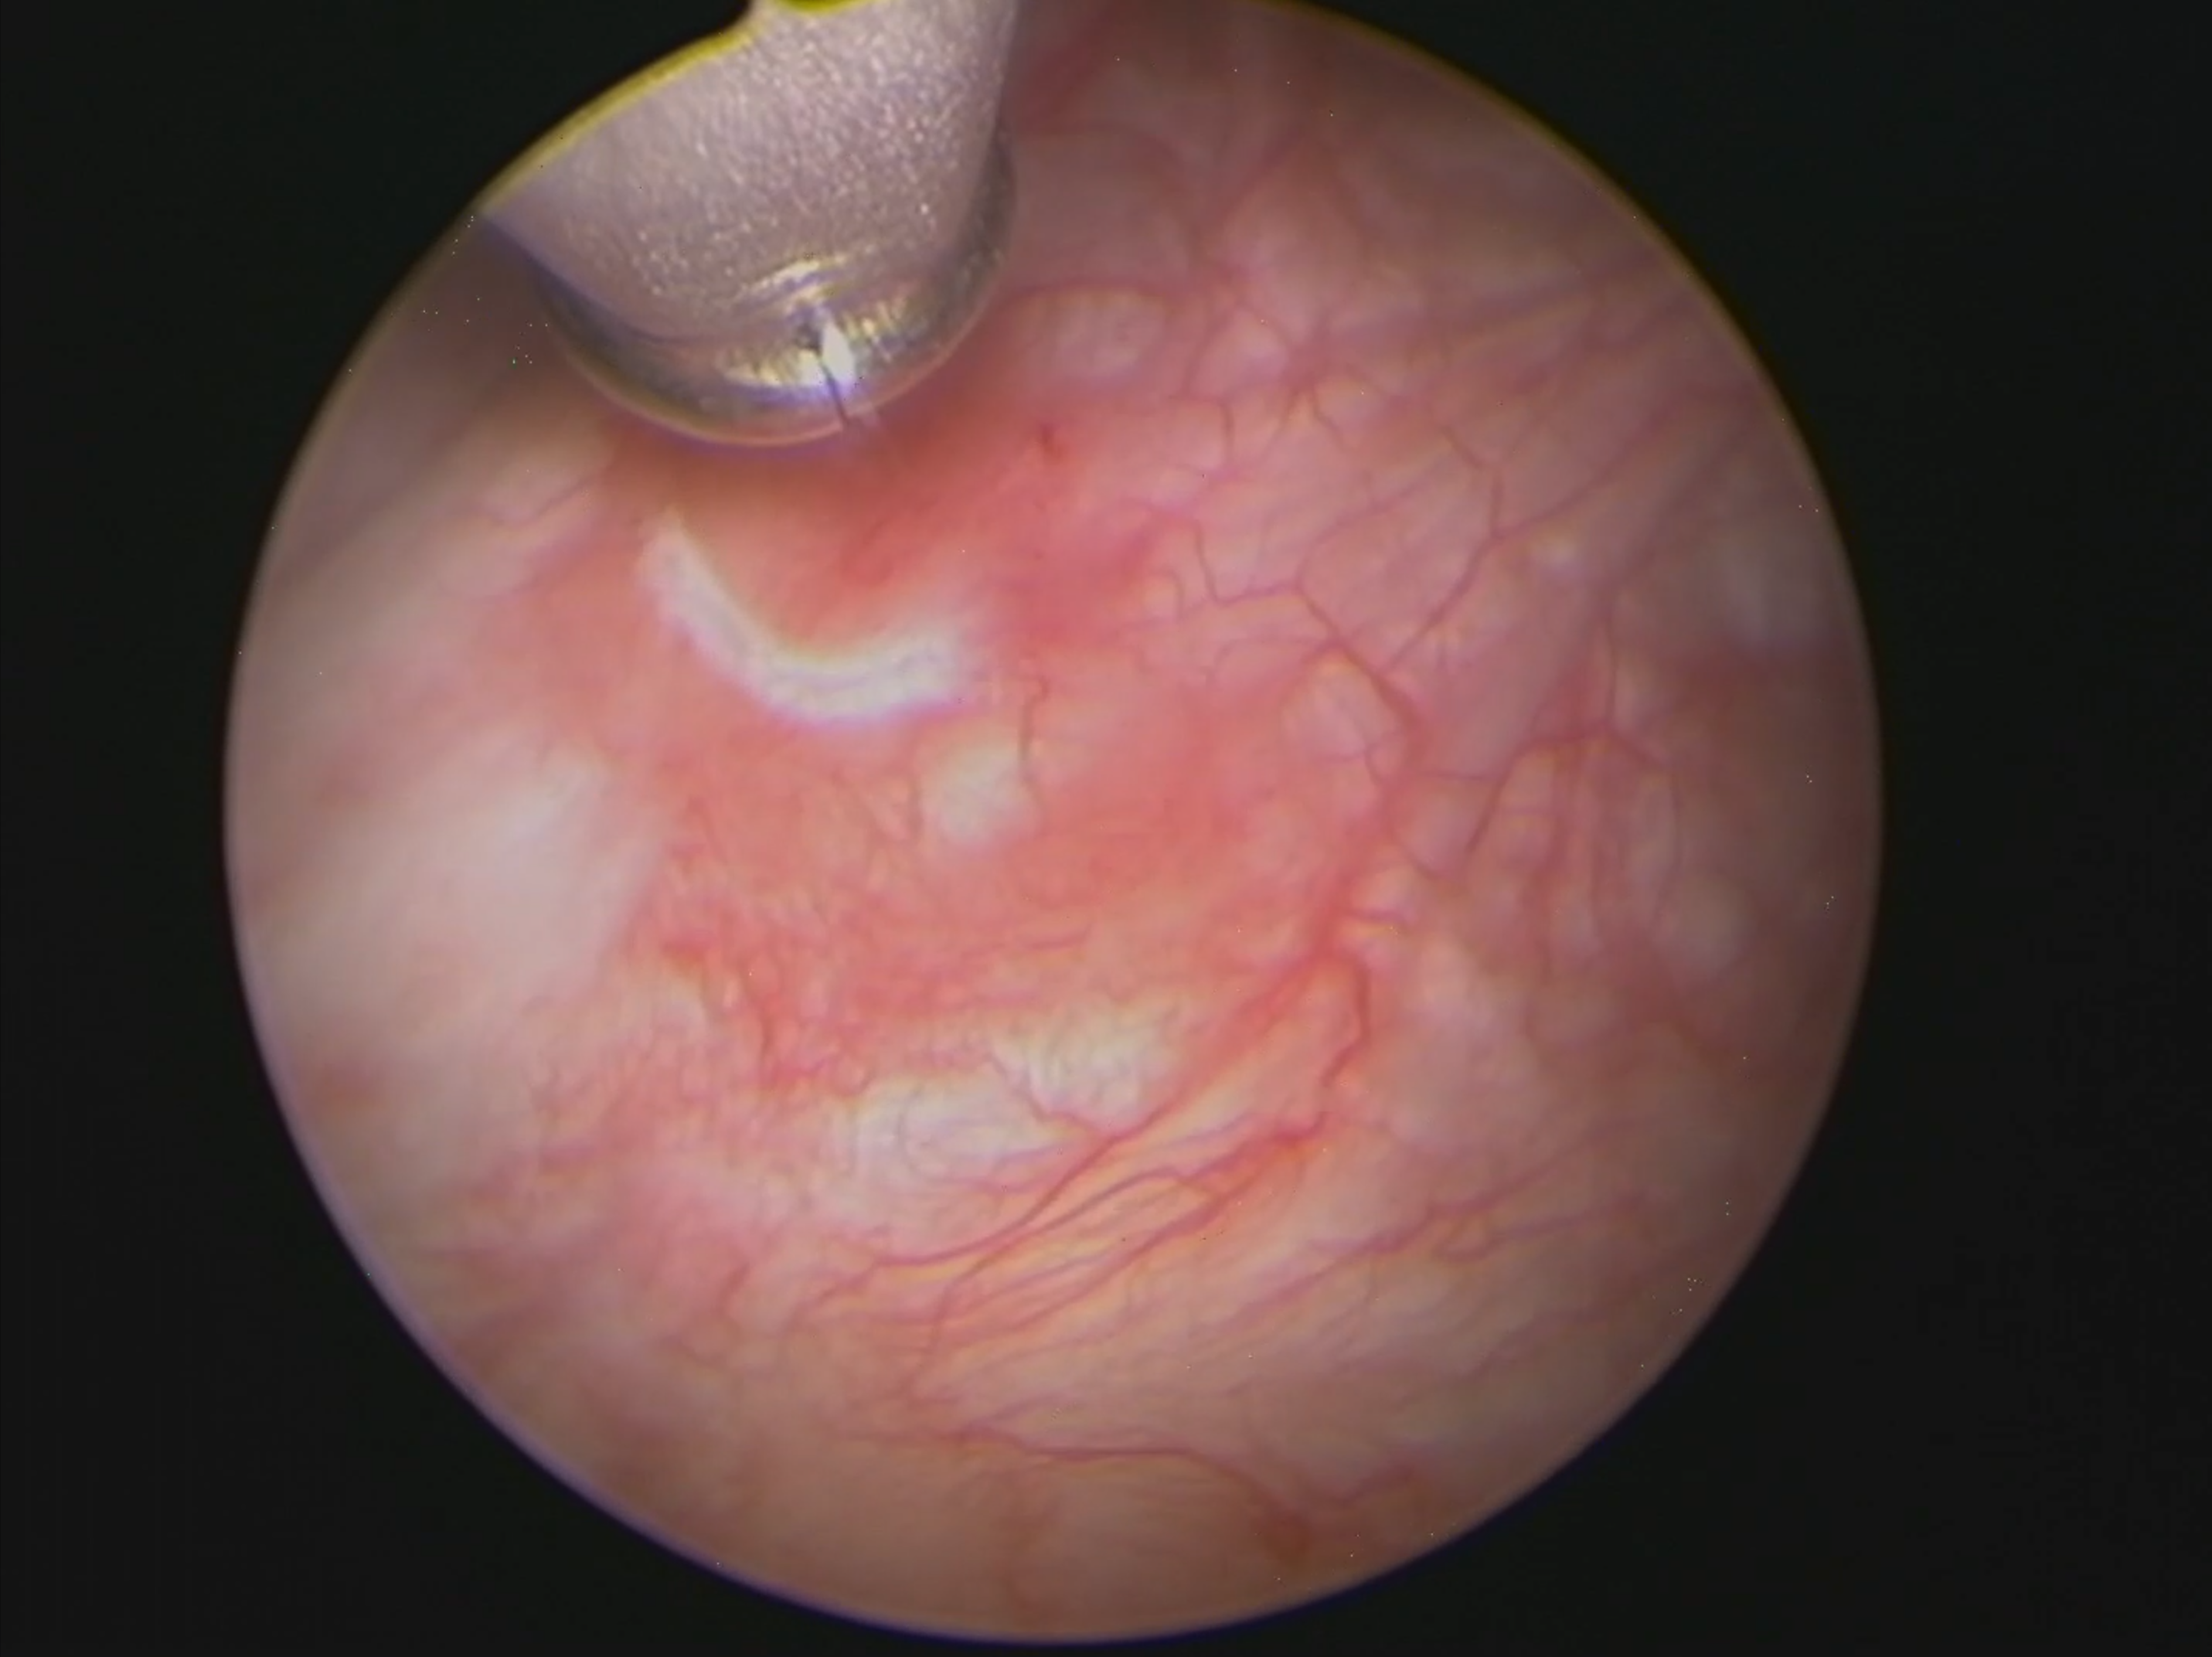
Modality: WLC
Class: Non-malignant
Subclass: InflammationNOS
Lesion: L2
Morphology: Non-papillary
Bladder cancer association: No